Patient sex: F
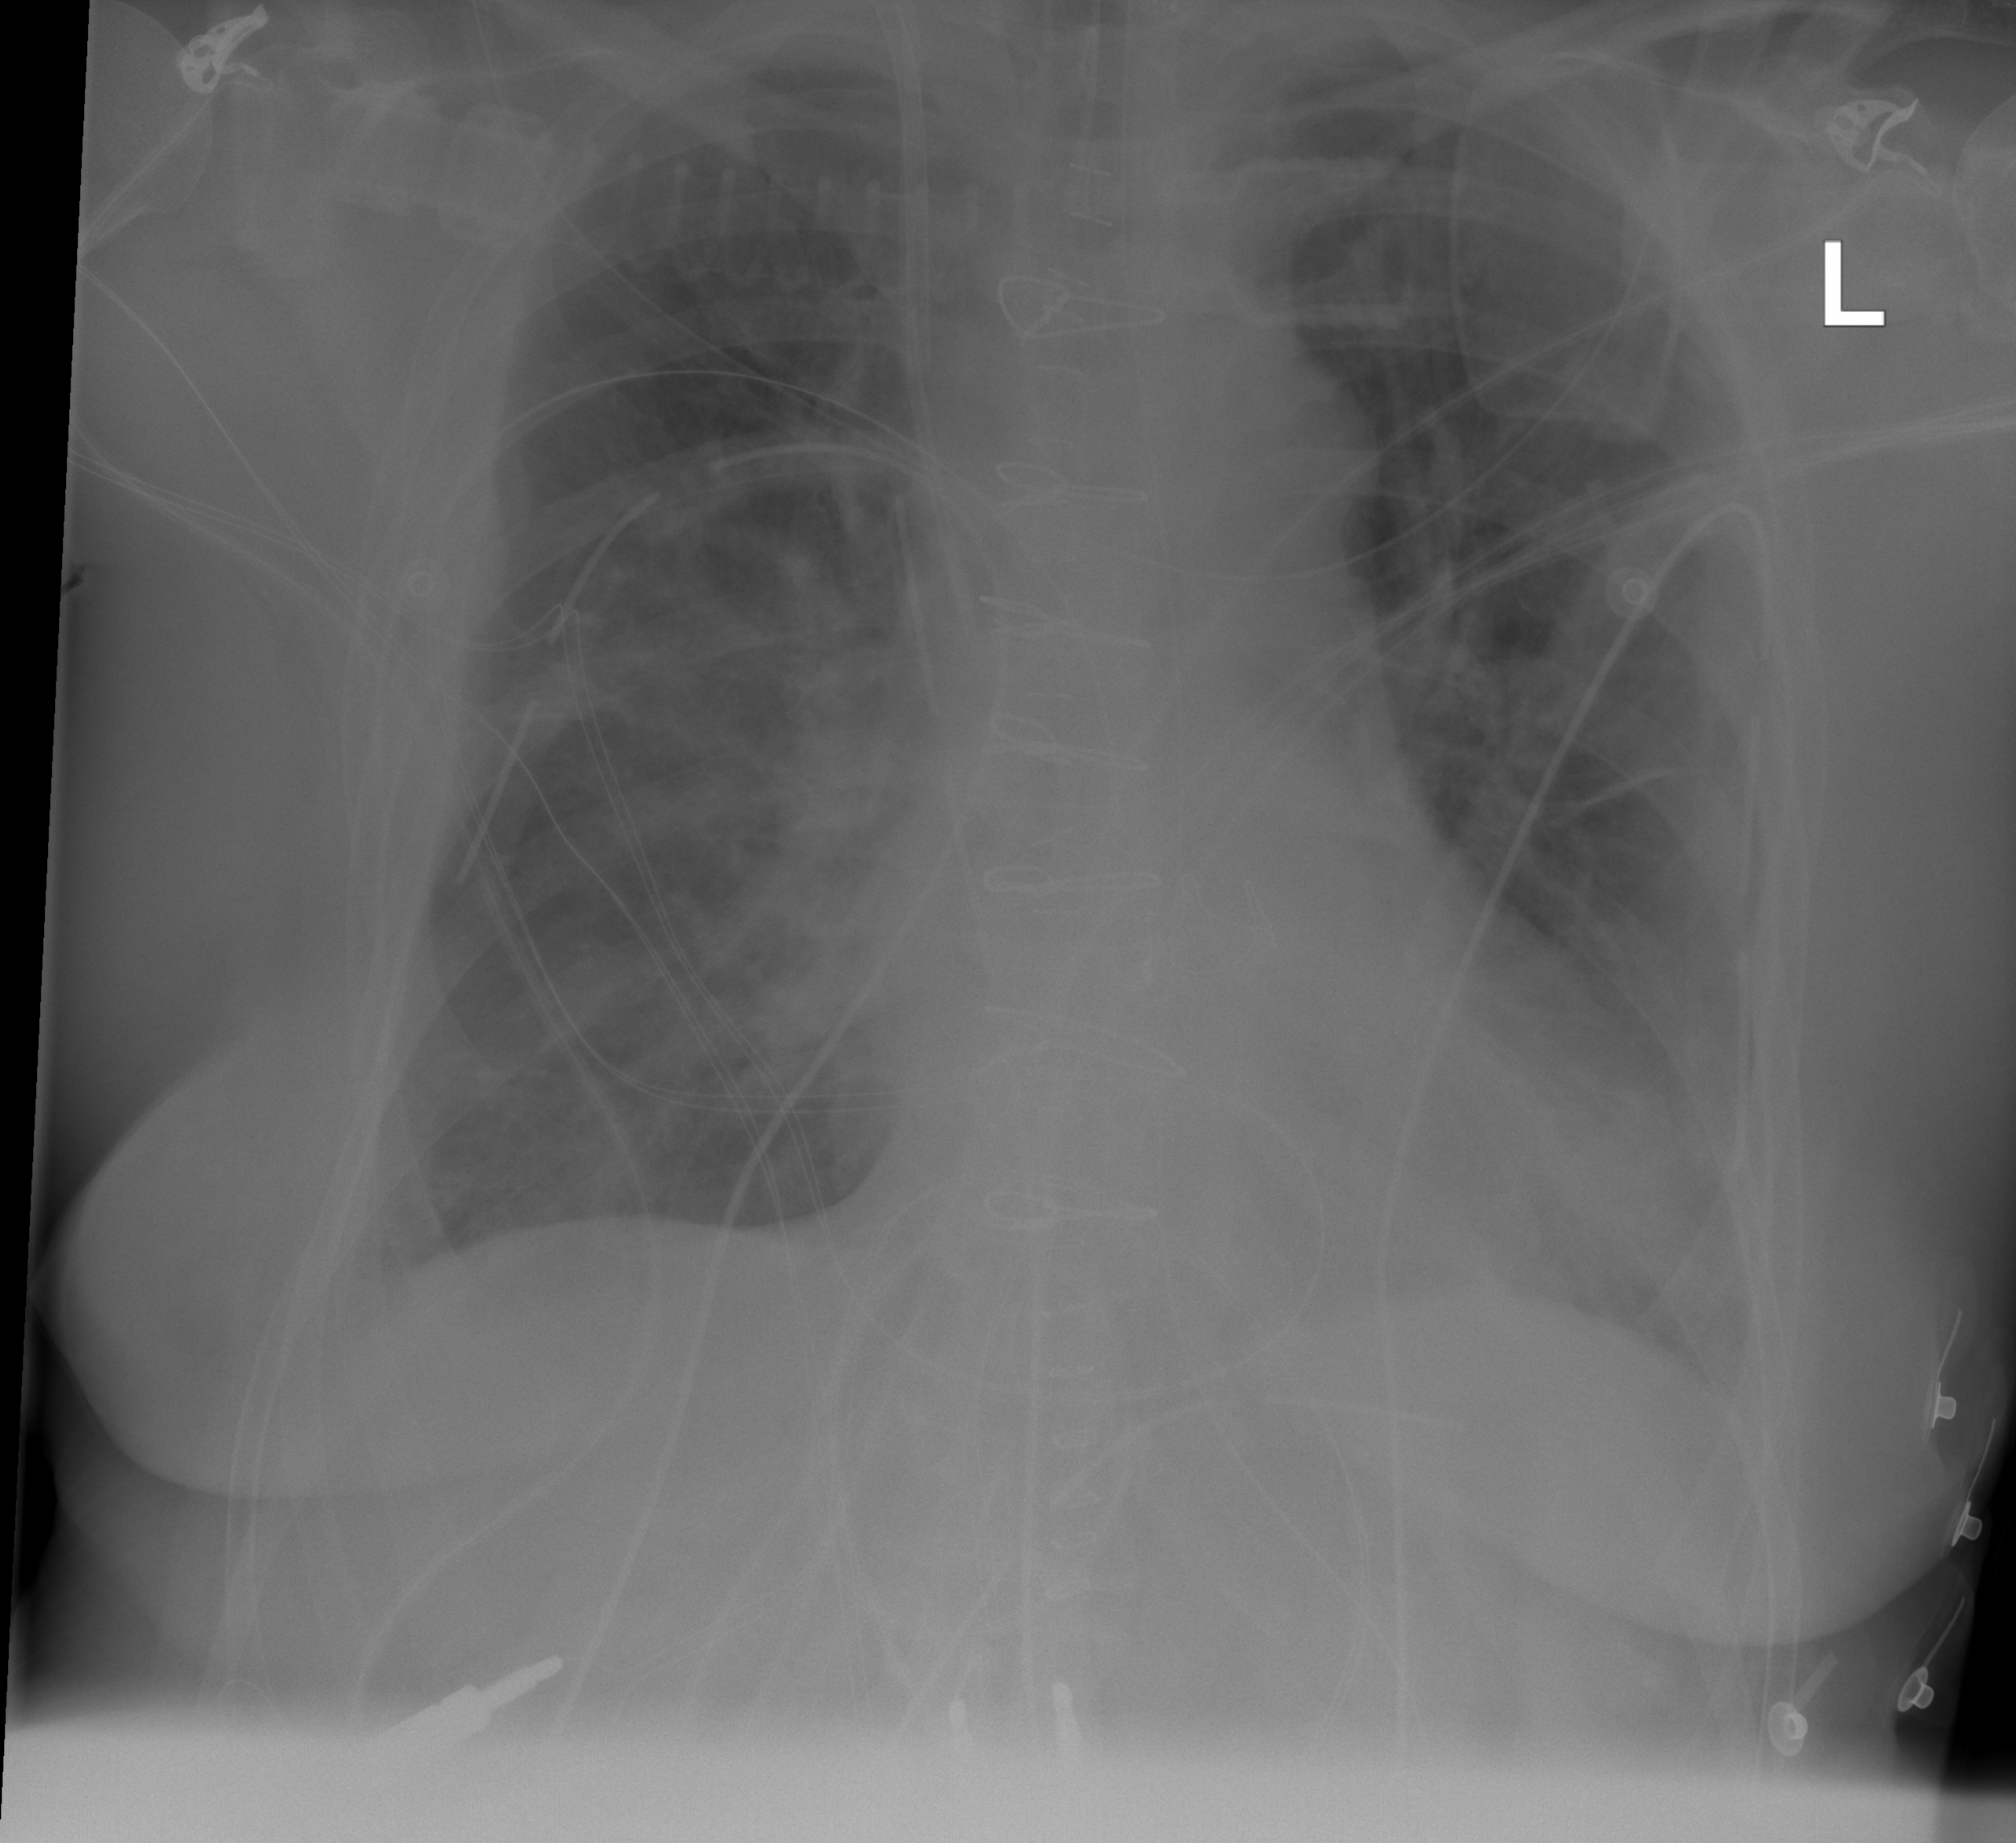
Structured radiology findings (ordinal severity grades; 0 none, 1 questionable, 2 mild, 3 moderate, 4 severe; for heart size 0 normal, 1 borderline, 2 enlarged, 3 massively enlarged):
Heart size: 0
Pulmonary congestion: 2
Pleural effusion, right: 0
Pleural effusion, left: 0
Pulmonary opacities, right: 2
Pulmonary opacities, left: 2
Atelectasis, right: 0
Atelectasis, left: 0